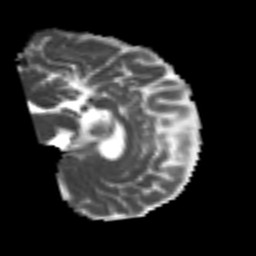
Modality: MD
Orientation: sagittal
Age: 53
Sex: male
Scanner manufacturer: siemens
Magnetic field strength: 3 T
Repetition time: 4.999 s
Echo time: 0.07946 s